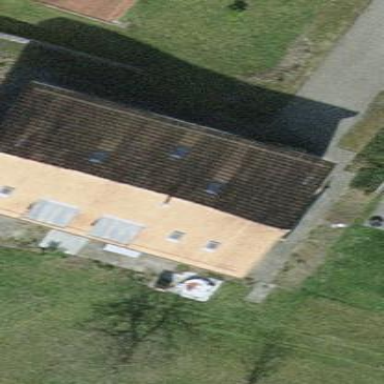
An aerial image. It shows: Semi-detached house with gabled roof.